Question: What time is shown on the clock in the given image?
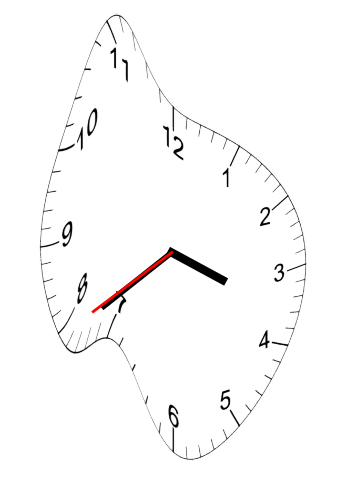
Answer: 03:38:39